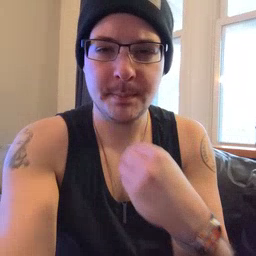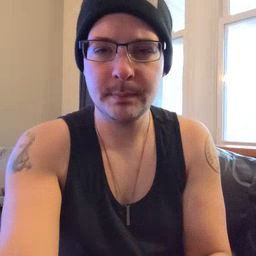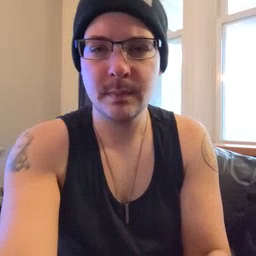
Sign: sleep